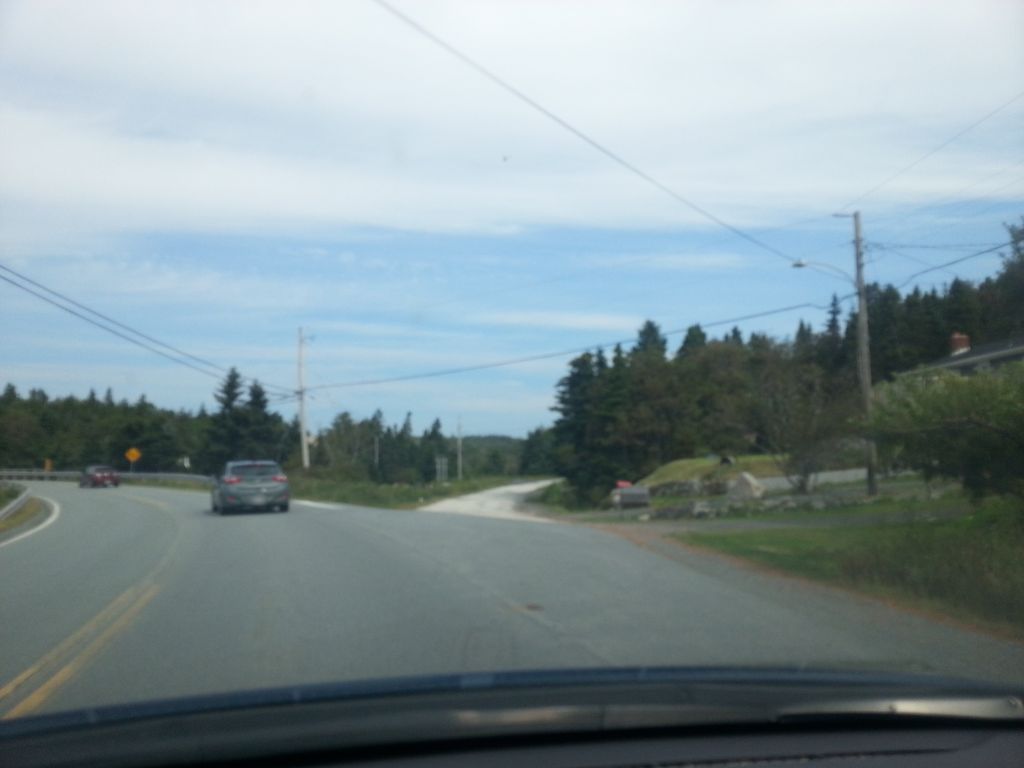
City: halifax